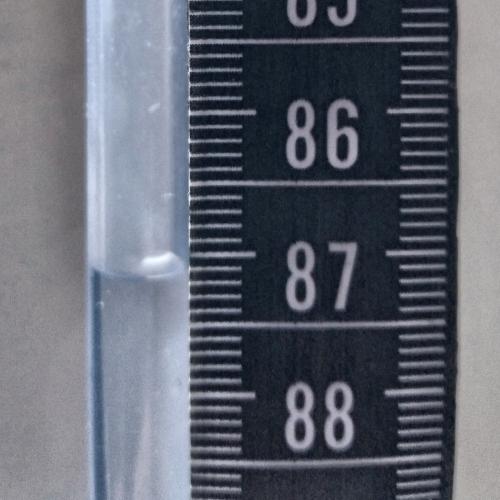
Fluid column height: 87.1 cm